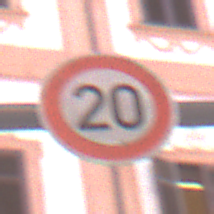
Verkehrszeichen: Geschwindigkeit20
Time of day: MorningAfternoon
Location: Outdoor (Urban)
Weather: PartlyCloudy
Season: NotSpecified
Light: Natural